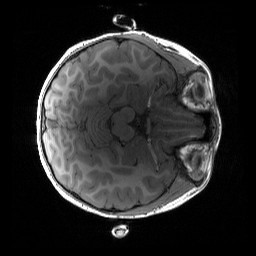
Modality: T1w
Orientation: axial
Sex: female
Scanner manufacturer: siemens
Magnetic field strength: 3 T
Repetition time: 1.9 s
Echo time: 0.00243 s